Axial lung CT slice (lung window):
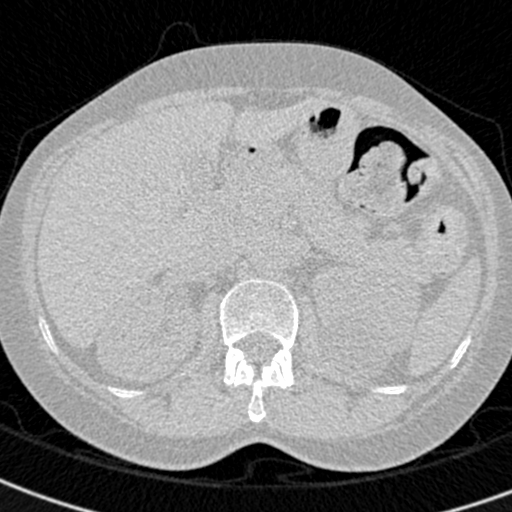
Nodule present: no